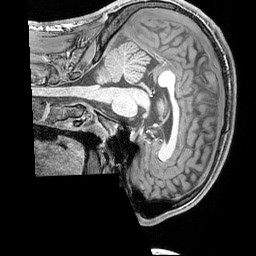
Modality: T1w
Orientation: sagittal
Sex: male
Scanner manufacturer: siemens
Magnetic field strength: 3 T
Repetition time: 2.3 s
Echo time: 0.00226 s